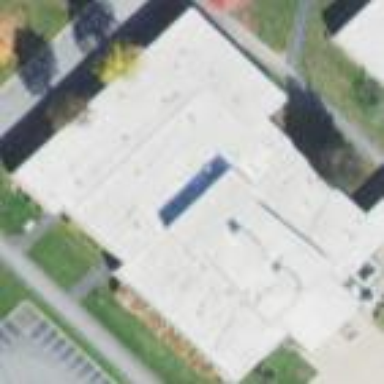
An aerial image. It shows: School building.